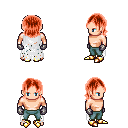
a pixel art fantasy rpg character, male body template, human, light skin, white tattered cape, teal pants, red long bangs hairstyle, metal gloves, gold boots, four views (front, back, left, right), 2x2 character sprite sheet, small pixel art, hard edges, no anti-aliasing